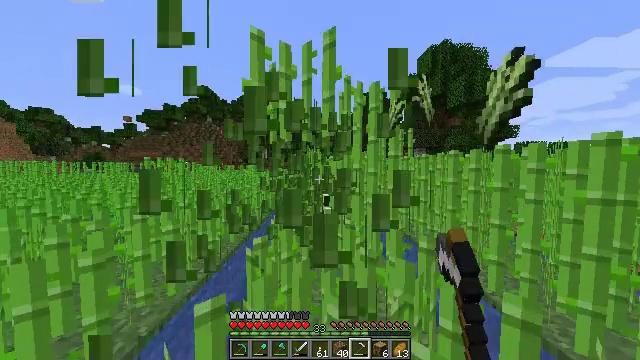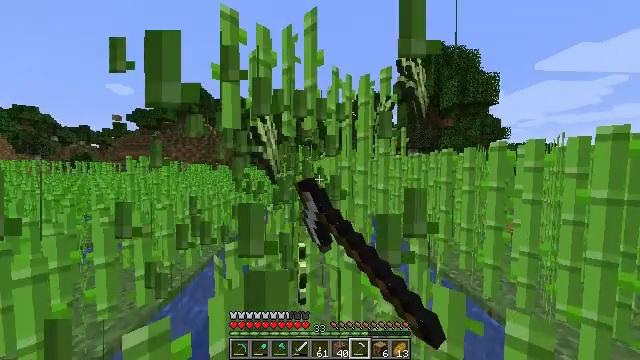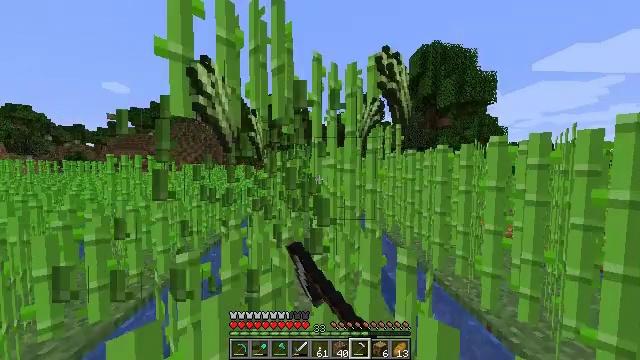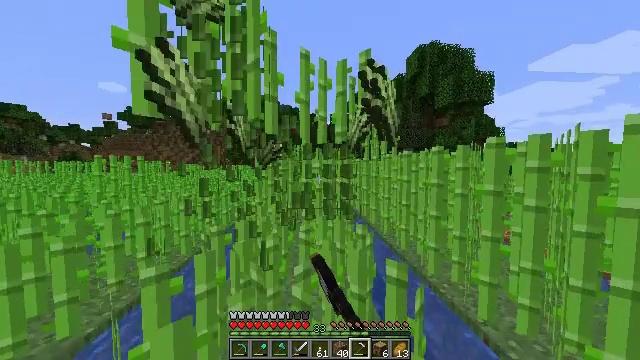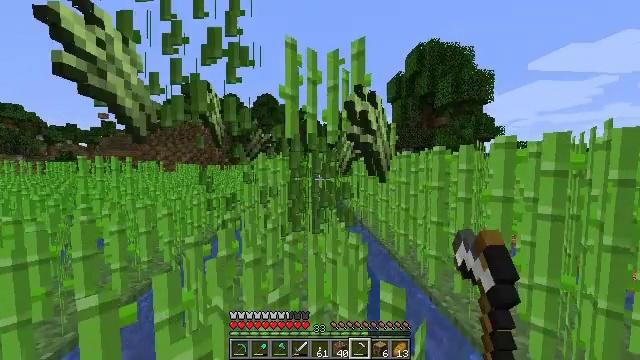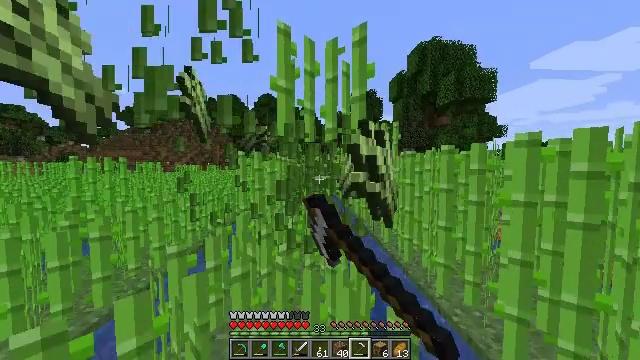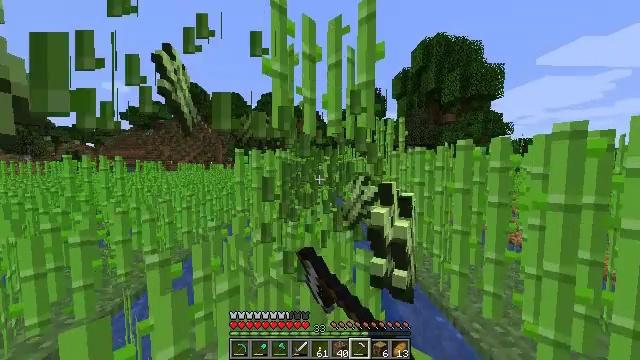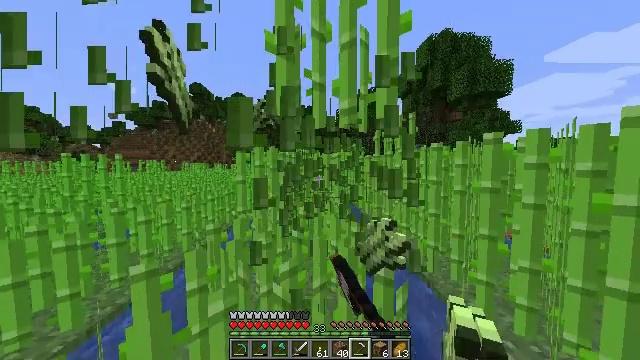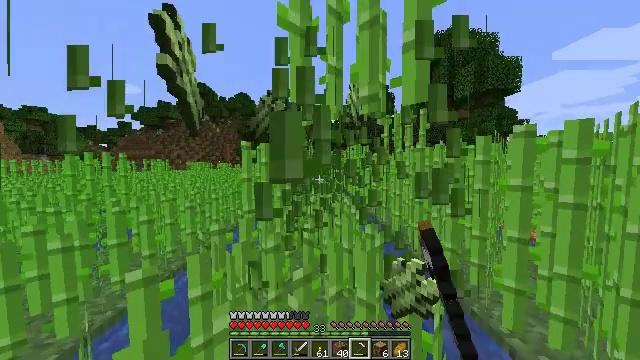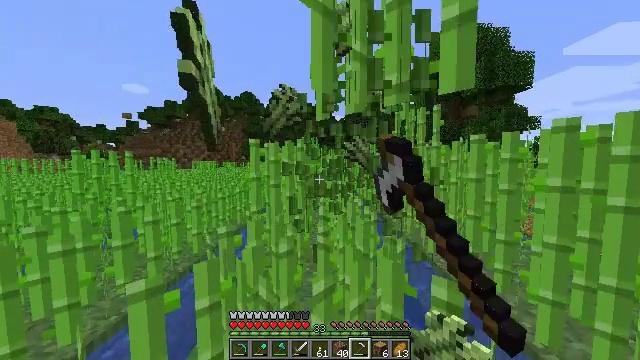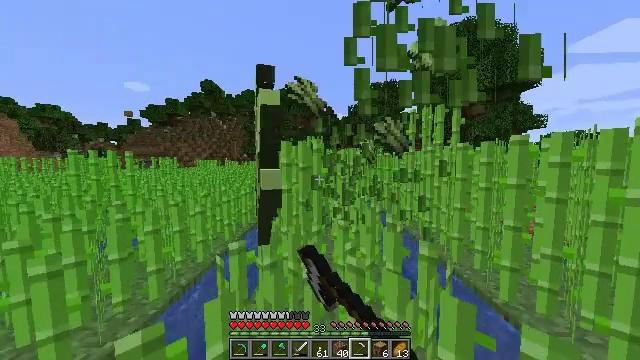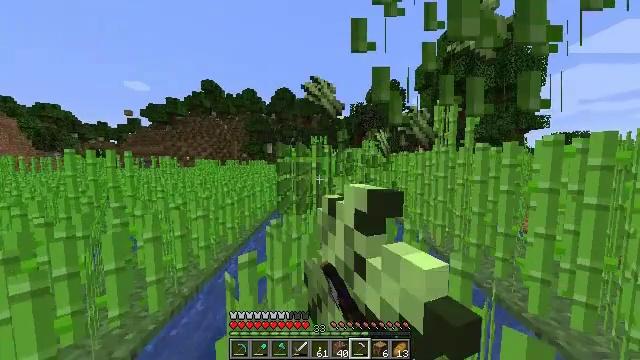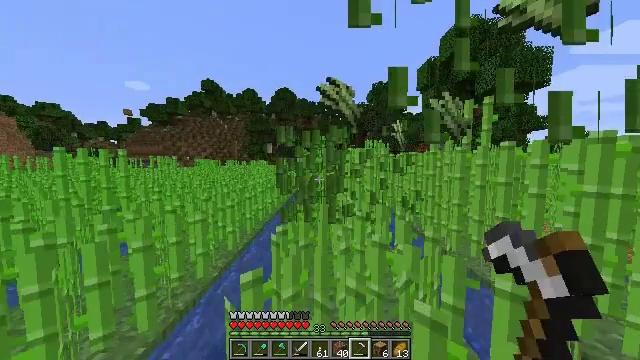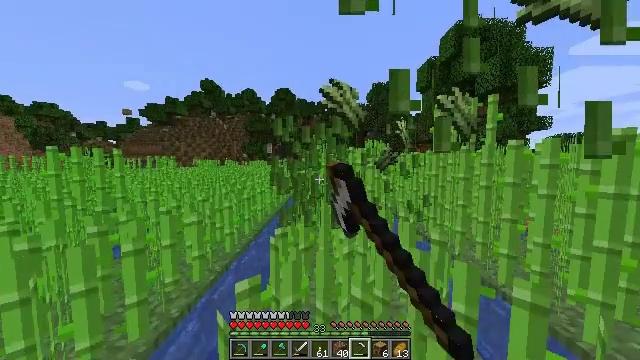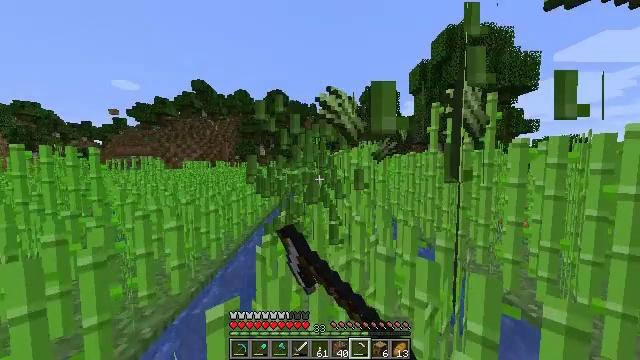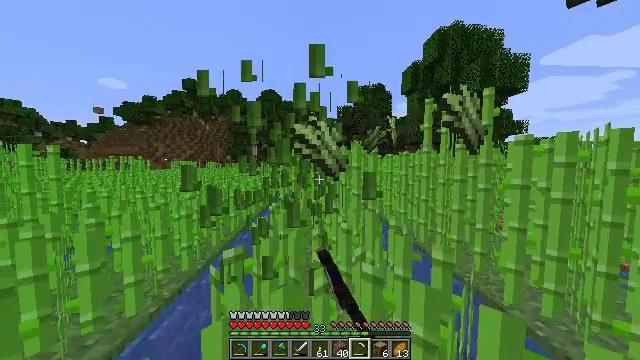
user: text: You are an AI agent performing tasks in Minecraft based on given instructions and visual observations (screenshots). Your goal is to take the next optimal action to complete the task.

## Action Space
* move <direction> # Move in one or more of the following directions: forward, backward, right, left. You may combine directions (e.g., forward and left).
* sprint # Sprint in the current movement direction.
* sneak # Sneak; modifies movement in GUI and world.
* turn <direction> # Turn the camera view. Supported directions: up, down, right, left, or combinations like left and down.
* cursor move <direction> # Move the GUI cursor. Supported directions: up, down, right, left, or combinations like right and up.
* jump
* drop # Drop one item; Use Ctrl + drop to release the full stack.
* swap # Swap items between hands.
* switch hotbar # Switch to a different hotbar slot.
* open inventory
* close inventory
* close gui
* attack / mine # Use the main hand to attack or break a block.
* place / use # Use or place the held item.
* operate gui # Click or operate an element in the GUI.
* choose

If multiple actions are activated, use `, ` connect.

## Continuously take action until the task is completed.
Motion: motion action
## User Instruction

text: Cut down the sugar cane stalks.
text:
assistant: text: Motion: move forward and move right, sprint, turn right, attack / mine
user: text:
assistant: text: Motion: move forward and move right, sprint, attack / mine
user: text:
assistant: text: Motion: move forward and move right, sprint, attack / mine
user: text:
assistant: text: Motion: move forward, sprint, attack / mine
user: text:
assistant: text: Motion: move forward, sprint, attack / mine
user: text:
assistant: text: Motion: move forward, sprint, attack / mine
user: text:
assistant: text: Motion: move forward and move left, sprint, attack / mine
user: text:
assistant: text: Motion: move forward and move left, sprint, attack / mine
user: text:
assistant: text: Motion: move forward and move left, sprint, turn left, attack / mine
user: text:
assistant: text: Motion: move forward and move left, sprint, attack / mine
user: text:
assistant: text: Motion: move forward and move left, sprint, attack / mine
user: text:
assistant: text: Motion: move forward, sprint, attack / mine
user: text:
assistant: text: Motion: move forward, sprint, attack / mine
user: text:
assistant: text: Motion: move forward and move right, sprint, turn right, attack / mine
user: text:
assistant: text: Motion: move forward and move right, sprint, turn right, attack / mine
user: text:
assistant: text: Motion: move forward and move right, sprint, attack / mine
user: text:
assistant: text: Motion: move forward and move right, sprint, attack / mine
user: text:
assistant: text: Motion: move forward, sprint, attack / mine
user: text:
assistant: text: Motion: move forward, sprint, attack / mine
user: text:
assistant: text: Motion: move forward, sprint, attack / mine
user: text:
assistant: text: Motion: move forward, sprint, attack / mine
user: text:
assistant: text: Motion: move forward, sprint, turn left, attack / mine
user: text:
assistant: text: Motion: move forward and move left, sprint, attack / mine
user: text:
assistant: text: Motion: move forward and move left, sprint, attack / mine
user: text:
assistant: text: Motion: move forward and move left, sprint, attack / mine
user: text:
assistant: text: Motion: move forward and move left, sprint, attack / mine
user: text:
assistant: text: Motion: move forward and move left, sprint, attack / mine
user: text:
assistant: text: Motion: move forward, sprint, attack / mine
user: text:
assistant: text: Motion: move forward and move right, sprint, attack / mine
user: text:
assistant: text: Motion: move forward and move right, sprint, attack / mine